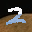
Label: 2